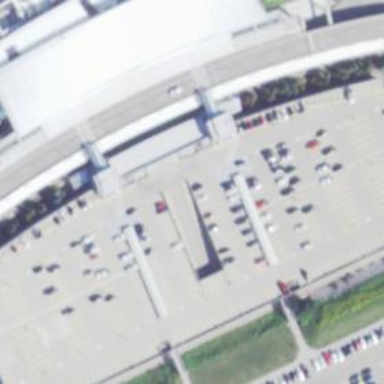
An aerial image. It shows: Car rental service.